Question:
I am trying to compute this equation in python but I'm having problem understanding the loop and I am kinda confused at the summation of the summation.
This is how far i got and I have trouble implementing the summation of the summation. Any idea?
'''
import numpy as np
stdev =np.zeros(N)
m_sum=np.zeros([lam,N])
for i in xrange(N):
for k in xrange(lam):
m_sum[k,i]+=(1/(lam))*m[k,i]
stdev[i]=1/(lam-1)*(m[k,i]-m_sum[k,i])**2
'''
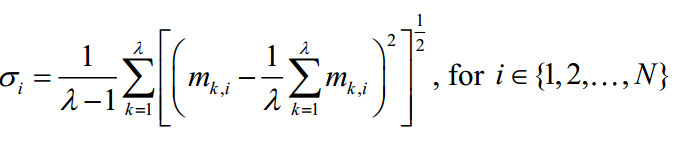
Answer: It's confusing because the same index variable 'k' is being used for both inner and outer loop, so it's ambiguous. However, since this is the standard formula for standard deviation, we know from context what the intention is:
'''
import math
import numpy as np
stdev = np.zeros(N)
means = np.zeros(N)
for i in xrange(N):
m = 0
for k in xrange(lam):
m += m[k,i]
means[i] = m/lam
v = 0
for k in xrange(lam):
v += (m[k,i] - means[i])**2
stdev[i] = math.sqrt(v)/(lam-1)
'''
Note that 'numpy' also has functions to directly calculate standard deviations of columns of your matrix 'm', but if you're just doing this as an exercise of directly translating a math equation into code, then this is how you would do it.